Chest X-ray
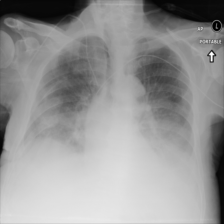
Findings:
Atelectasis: negative
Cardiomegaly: negative
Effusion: positive
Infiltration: positive
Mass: negative
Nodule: negative
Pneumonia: negative
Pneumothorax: negative
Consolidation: negative
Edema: negative
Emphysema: negative
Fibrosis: negative
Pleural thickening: negative
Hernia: negative